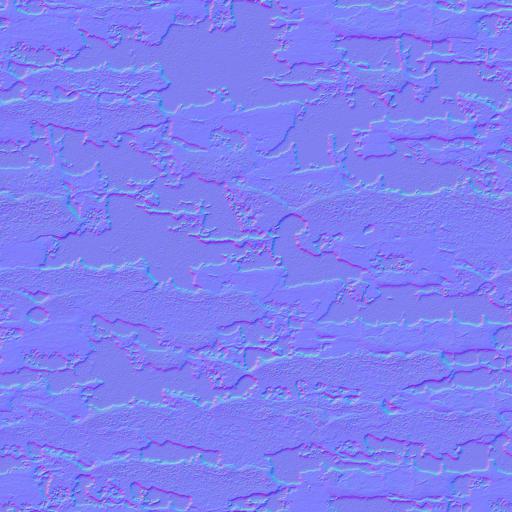
asphalt damaged road street